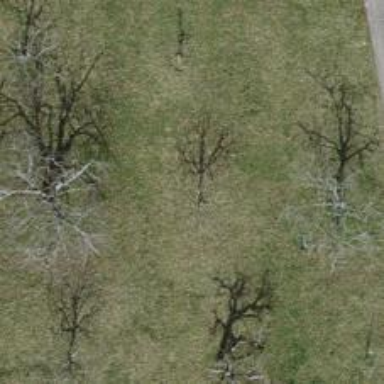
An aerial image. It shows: Single tag "natural: tree."